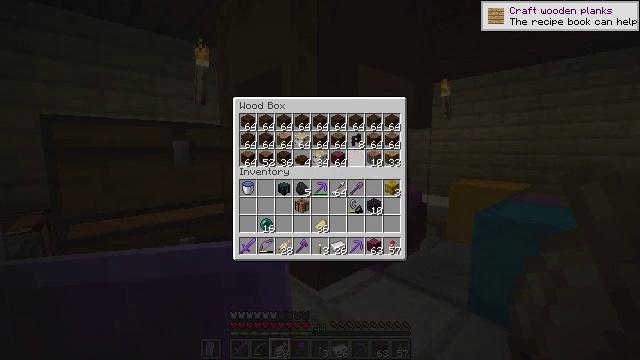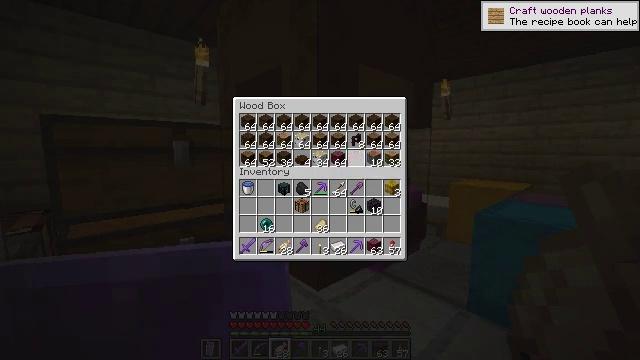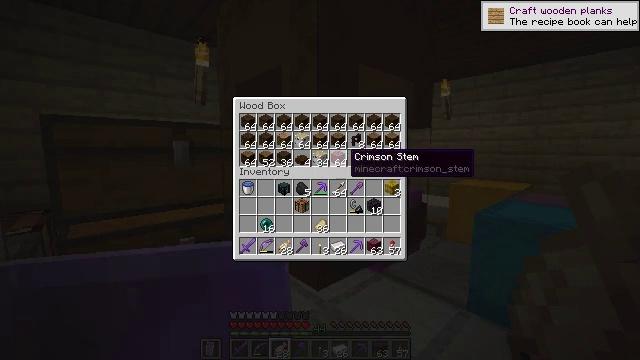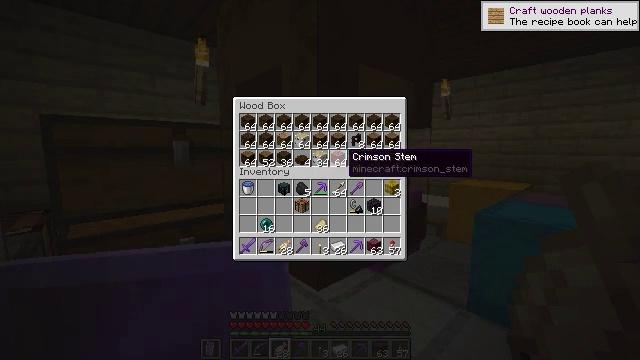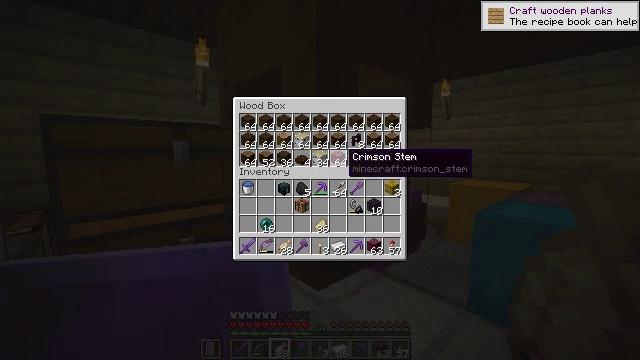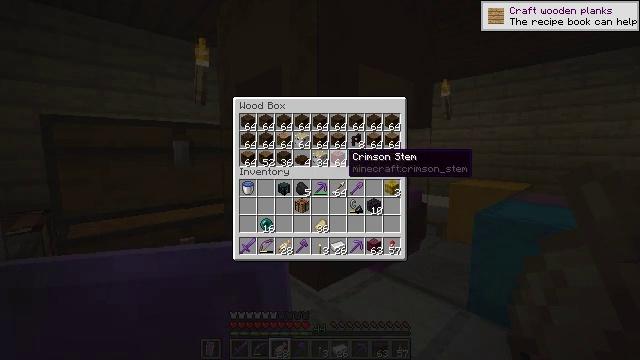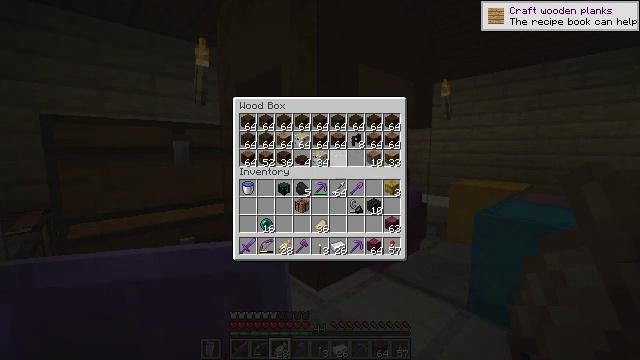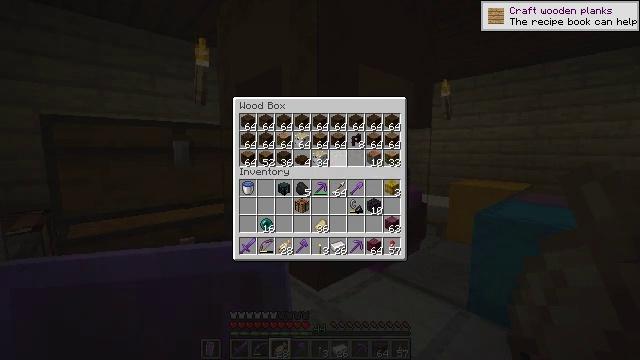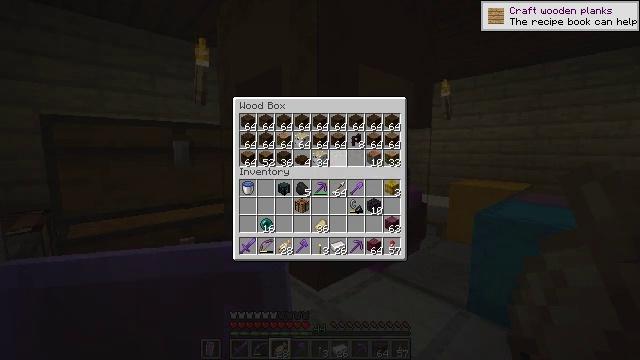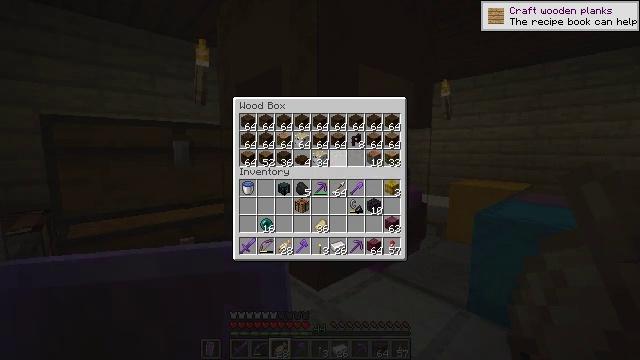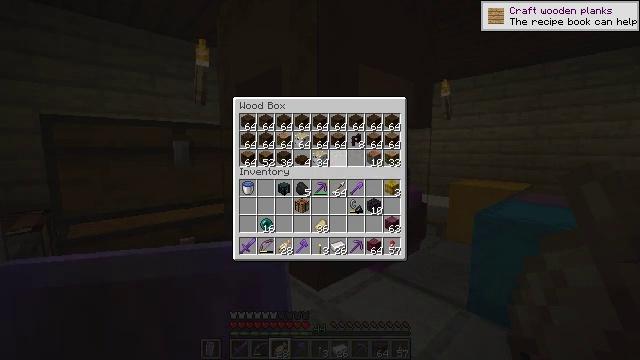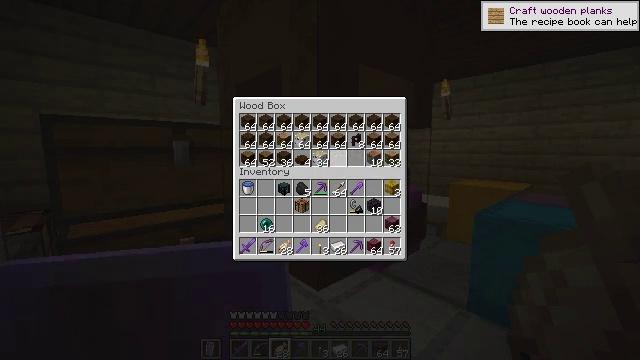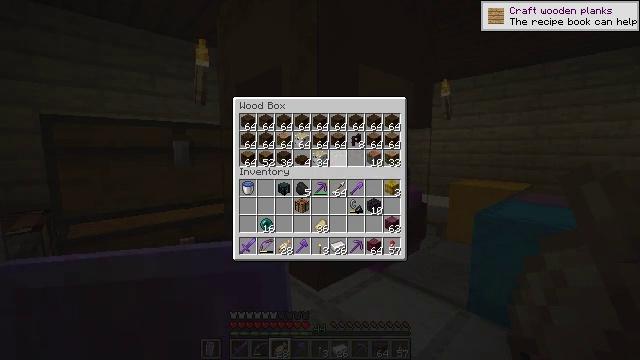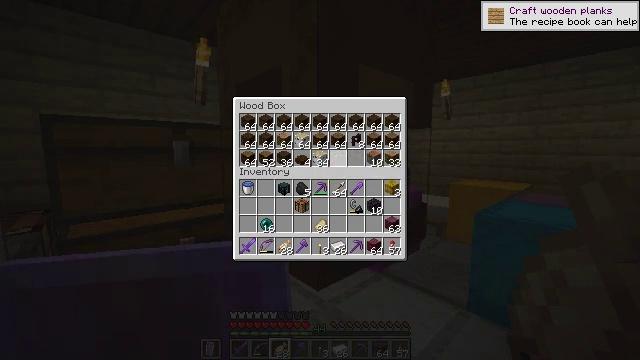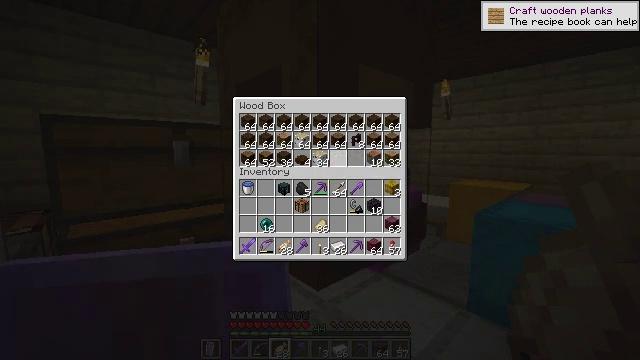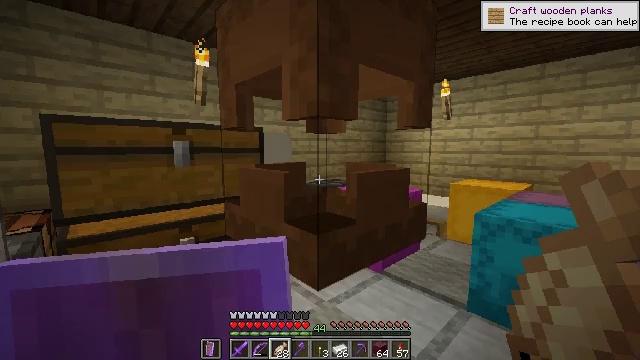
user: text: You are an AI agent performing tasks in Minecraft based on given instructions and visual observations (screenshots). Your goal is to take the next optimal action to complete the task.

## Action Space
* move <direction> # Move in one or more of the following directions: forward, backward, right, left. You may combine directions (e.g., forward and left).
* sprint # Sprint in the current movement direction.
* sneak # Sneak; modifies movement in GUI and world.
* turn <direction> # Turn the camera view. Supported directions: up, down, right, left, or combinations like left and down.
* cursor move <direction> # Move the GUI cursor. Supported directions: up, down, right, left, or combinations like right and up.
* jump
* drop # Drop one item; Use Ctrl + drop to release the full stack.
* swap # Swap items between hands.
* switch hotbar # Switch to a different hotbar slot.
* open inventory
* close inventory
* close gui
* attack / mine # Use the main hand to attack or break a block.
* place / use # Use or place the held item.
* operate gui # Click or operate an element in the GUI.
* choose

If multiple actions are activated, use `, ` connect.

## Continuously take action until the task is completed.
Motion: motion action
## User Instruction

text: Craft crimson planks.
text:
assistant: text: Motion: sneak
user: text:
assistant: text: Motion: sneak
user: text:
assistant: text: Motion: sneak
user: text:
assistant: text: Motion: sneak
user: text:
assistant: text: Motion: sneak
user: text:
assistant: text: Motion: sneak, attack / mine
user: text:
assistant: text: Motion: sneak, attack / mine
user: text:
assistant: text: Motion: sneak, attack / mine
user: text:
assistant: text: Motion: sneak
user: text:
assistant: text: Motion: no_op
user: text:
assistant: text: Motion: no_op
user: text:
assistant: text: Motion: no_op
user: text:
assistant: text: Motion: no_op
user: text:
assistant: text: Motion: no_op
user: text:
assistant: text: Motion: no_op
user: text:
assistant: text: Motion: no_op
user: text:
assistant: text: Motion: no_op
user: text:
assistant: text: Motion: turn left and down
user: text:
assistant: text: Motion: move forward, turn left and down
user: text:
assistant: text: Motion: move forward, turn left and down
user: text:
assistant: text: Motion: move forward
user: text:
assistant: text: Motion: move forward
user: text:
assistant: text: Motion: move forward
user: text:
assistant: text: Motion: move forward
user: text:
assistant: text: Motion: move forward
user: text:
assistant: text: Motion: move forward
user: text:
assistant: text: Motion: move forward
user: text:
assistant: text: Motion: move forward and move right
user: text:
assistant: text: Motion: move forward and move right, turn left and down
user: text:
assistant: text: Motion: move forward and move right, turn left and down